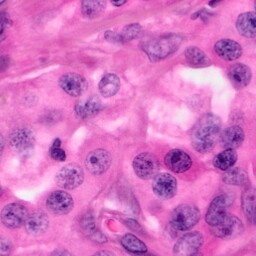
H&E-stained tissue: Pancreatic